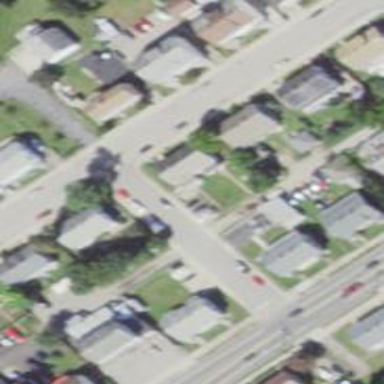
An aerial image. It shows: Residential driveway designated as service road.